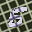
Label: 5